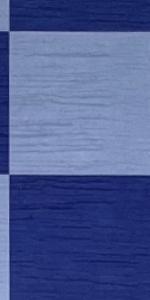
Label: Empty